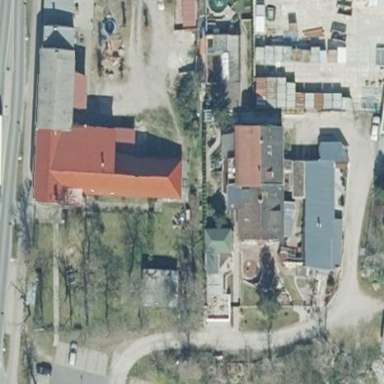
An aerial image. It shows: Building that houses restaurant.